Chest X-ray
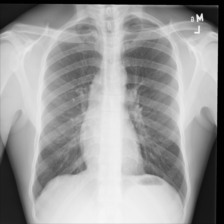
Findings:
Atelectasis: negative
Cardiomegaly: negative
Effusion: negative
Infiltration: negative
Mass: negative
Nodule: negative
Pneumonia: negative
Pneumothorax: negative
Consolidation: negative
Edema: negative
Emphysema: negative
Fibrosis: negative
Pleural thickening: negative
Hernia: negative